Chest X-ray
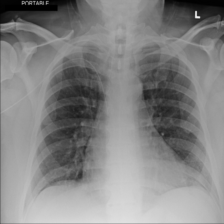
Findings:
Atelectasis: negative
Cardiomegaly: negative
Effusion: negative
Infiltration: negative
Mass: negative
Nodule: negative
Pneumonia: negative
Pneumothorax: negative
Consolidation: negative
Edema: negative
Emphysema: negative
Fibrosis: negative
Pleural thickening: negative
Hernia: negative